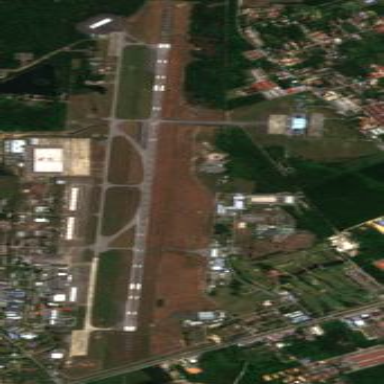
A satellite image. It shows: Aerodrome that serves as both military and public airport.